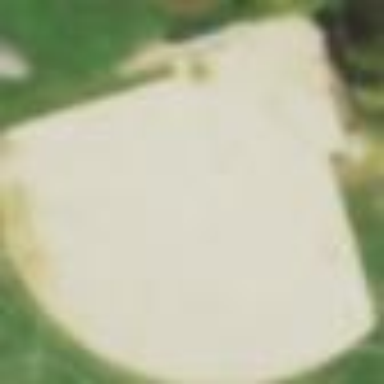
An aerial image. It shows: Dirt baseball pitch for leisure and sports.